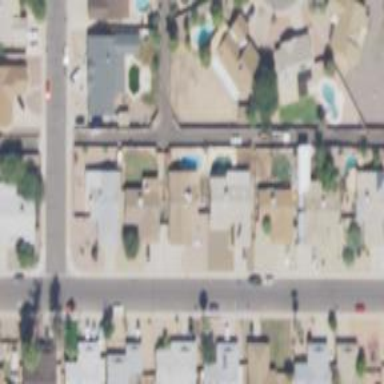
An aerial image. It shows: Alleyway designated as service road.